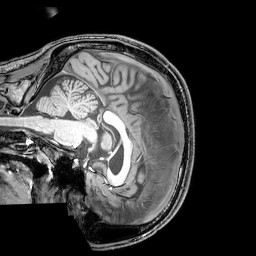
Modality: T1w
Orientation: sagittal
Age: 22
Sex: male
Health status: healthy
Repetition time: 0.081 s
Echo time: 0.037 s